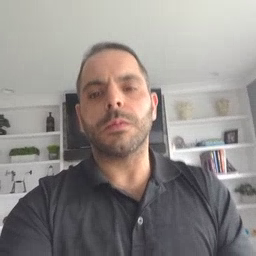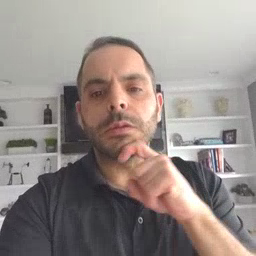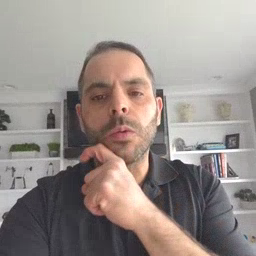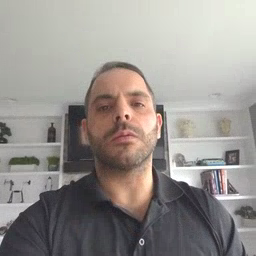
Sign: cereal